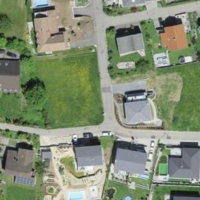
EUNIS habitat code: 40
Species observed at this site:
Agrostemma githago
Cirsium arvense